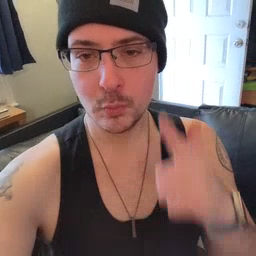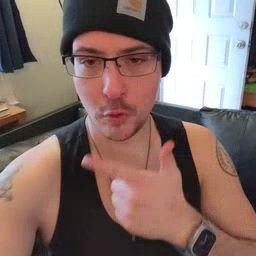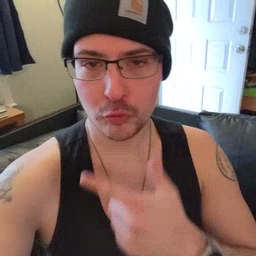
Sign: brother